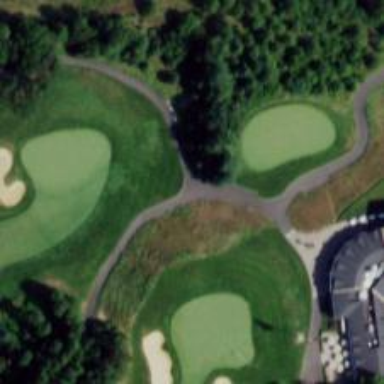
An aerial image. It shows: Pathway for golf carts.